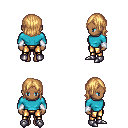
a pixel art fantasy rpg character, female body template, human, dark skin, teal long-sleeve shirt, gold greaves, light blonde long bangs hairstyle, white cloth bracers, metal boots, four views (front, back, left, right), 2x2 character sprite sheet, small pixel art, hard edges, no anti-aliasing